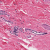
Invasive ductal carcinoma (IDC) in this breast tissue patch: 0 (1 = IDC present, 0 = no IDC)